Question: Count the number of objects in the diagram.
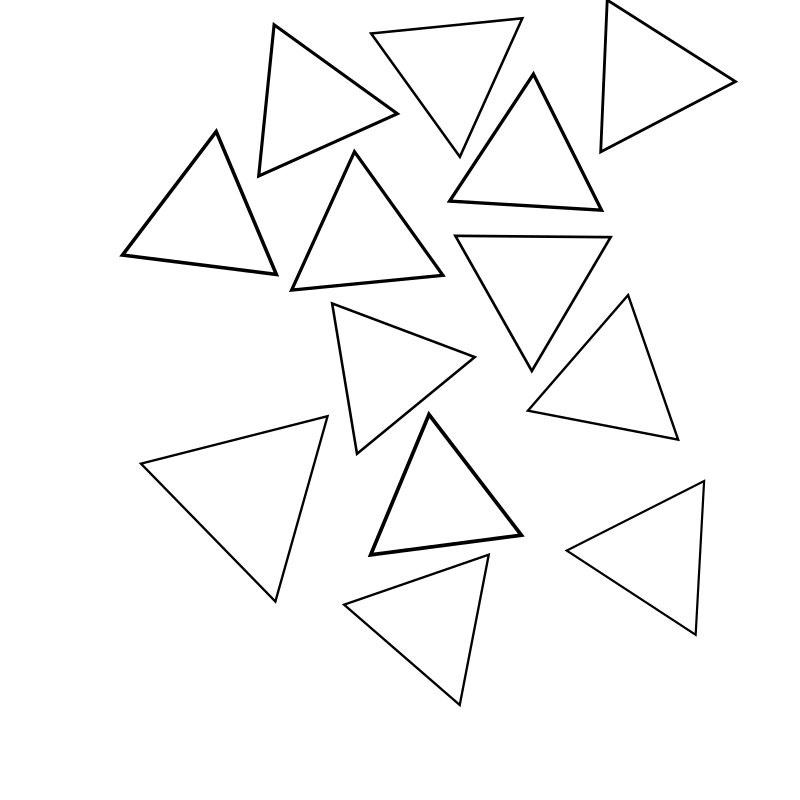
Answer: 13